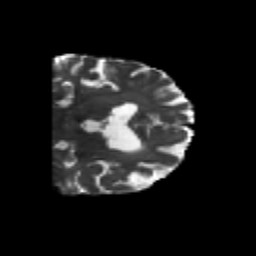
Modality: T2w
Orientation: coronal
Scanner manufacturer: siemens
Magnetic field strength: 3 T
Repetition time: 6.8 s
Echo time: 0.093 s